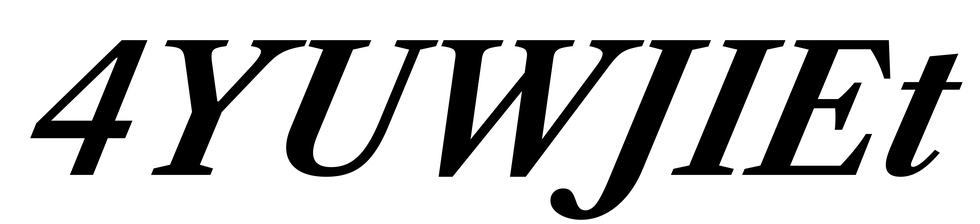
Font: LibreCaslonText-Italic_Bold_Italic